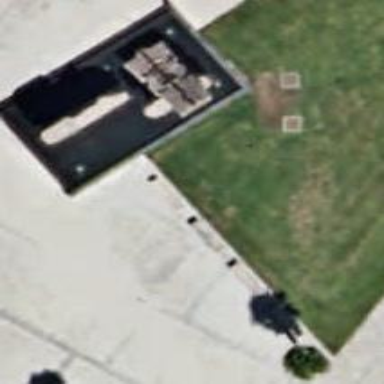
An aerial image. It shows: Light grey bench.